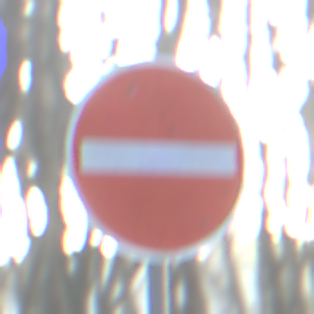
Verkehrszeichen: VerbotDerEinfahrt
Umgebung: Outdoor, Nature
Tageszeit: SunriseSunset
Wetter: Clear
Licht: Natural
Jahreszeit: Winter
Kontrast: LowContrast